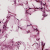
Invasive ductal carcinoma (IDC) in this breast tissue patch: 0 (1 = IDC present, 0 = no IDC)